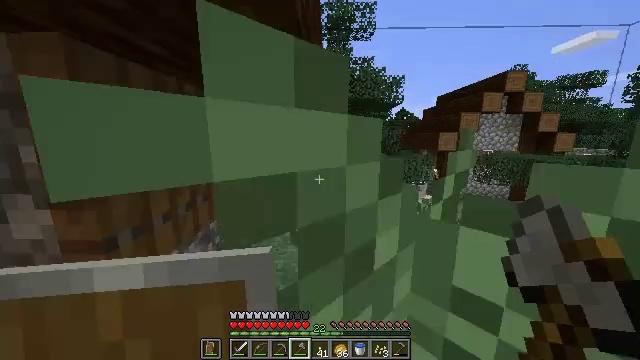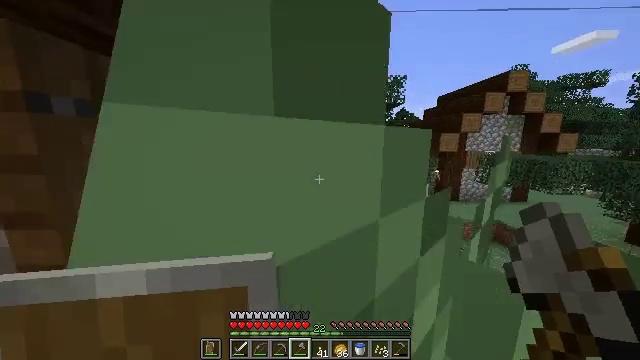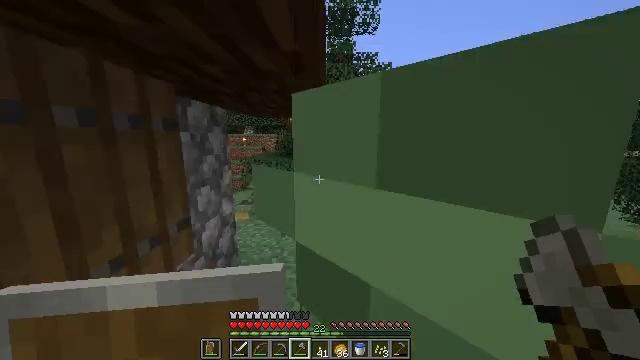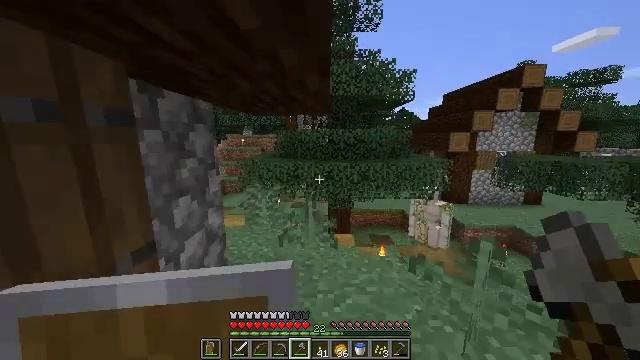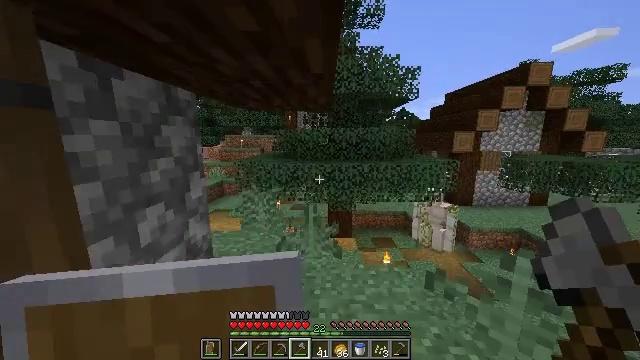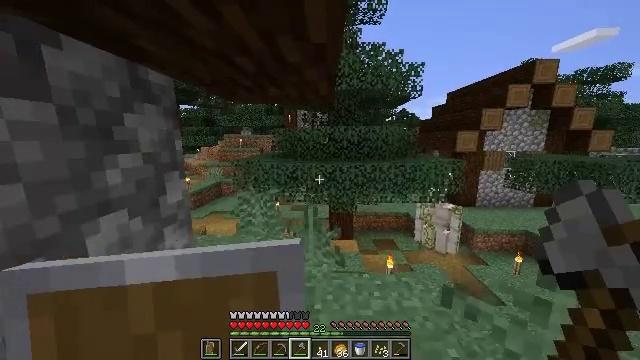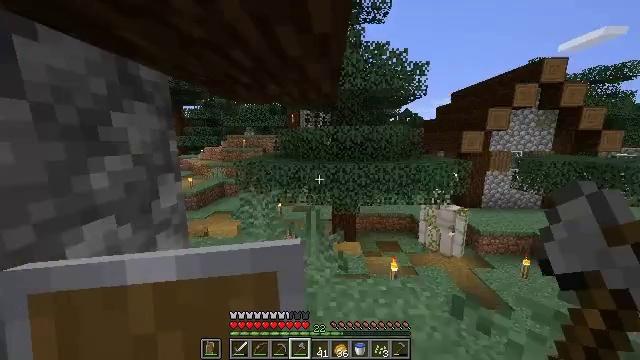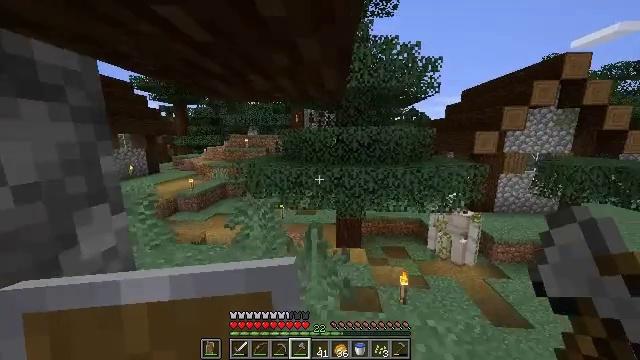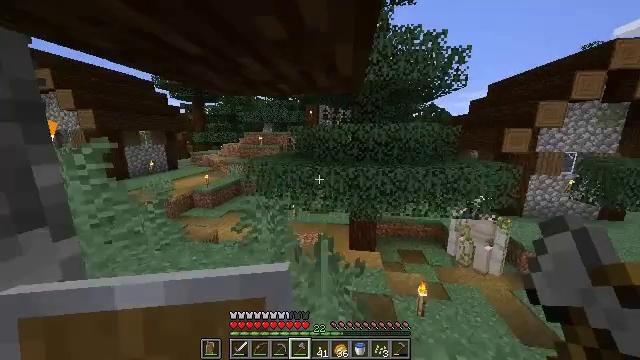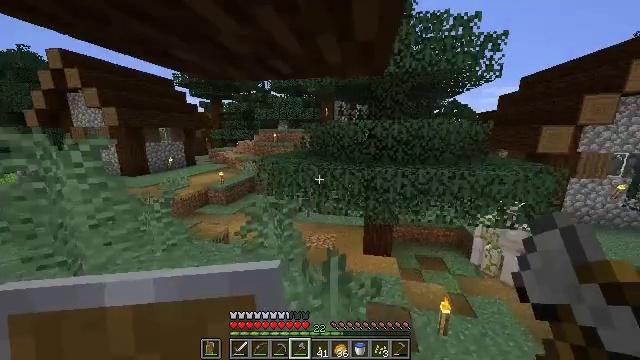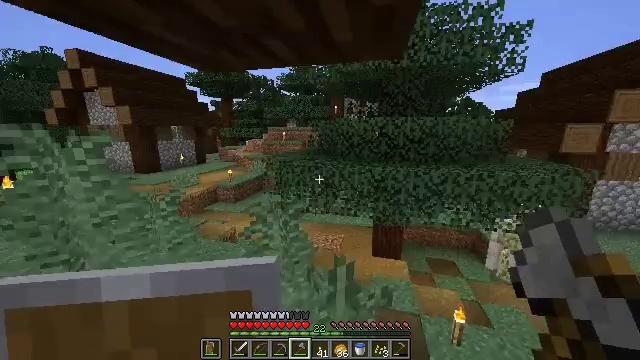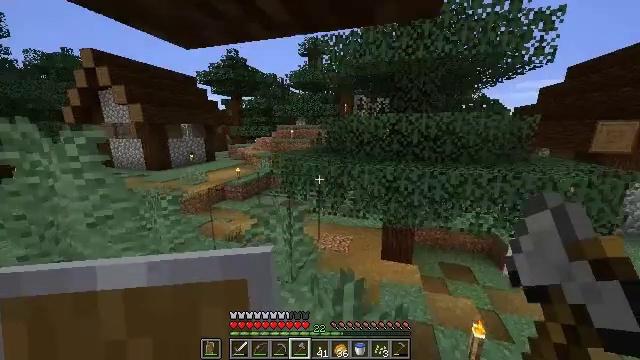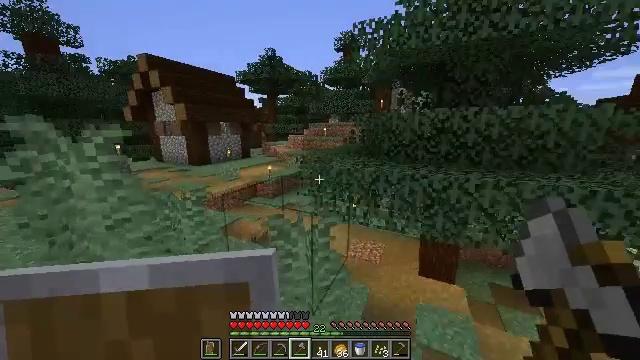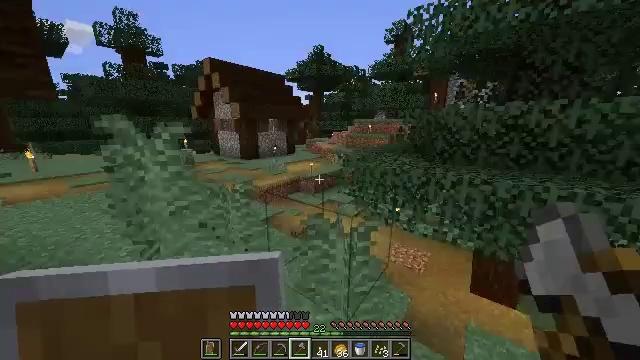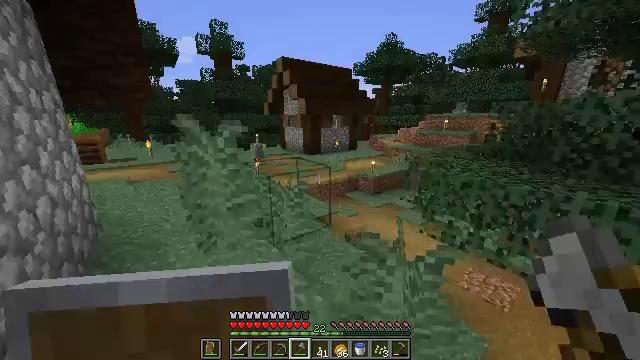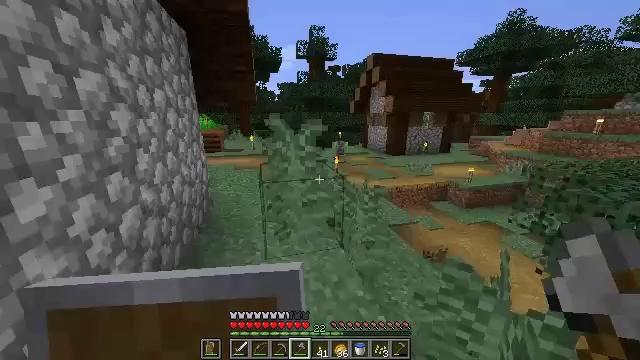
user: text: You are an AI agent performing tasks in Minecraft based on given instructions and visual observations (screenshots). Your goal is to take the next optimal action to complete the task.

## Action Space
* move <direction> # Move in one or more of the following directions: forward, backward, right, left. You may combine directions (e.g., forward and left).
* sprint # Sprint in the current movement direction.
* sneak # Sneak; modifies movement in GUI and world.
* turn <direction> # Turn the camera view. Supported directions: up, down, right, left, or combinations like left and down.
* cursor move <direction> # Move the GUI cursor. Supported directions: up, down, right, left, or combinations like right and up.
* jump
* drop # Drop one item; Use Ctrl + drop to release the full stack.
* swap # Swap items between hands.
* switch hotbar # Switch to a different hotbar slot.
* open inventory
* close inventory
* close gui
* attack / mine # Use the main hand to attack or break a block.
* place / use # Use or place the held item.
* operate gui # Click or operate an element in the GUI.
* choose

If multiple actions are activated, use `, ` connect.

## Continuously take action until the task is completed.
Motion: motion action
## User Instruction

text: Break the mature wheat plants.
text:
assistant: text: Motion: move forward
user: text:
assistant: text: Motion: move forward
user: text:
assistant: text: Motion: move forward
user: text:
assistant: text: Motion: move forward
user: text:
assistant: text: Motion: move forward
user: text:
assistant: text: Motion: move forward
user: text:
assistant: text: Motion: move forward, turn left
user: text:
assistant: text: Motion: move forward, turn left
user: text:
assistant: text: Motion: move forward, turn left
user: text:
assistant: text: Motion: move forward, turn left
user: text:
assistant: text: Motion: move forward, turn left
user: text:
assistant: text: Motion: move forward, turn left
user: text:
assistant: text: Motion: move forward, turn left
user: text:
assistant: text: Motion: move forward, turn left and down
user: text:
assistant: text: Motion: move forward, turn left
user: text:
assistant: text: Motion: move forward, turn left
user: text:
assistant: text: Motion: move forward
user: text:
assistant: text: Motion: move forward, sprint
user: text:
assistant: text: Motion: move forward, sprint
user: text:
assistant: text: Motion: move forward
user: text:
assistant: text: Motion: move forward
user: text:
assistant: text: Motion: move forward
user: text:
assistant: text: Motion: move forward, jump
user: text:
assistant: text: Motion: move forward, jump
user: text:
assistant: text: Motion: move forward, jump
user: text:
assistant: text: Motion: move forward, jump
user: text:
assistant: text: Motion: move forward
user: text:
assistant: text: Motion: move forward
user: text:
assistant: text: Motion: move forward
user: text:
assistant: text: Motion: move forward